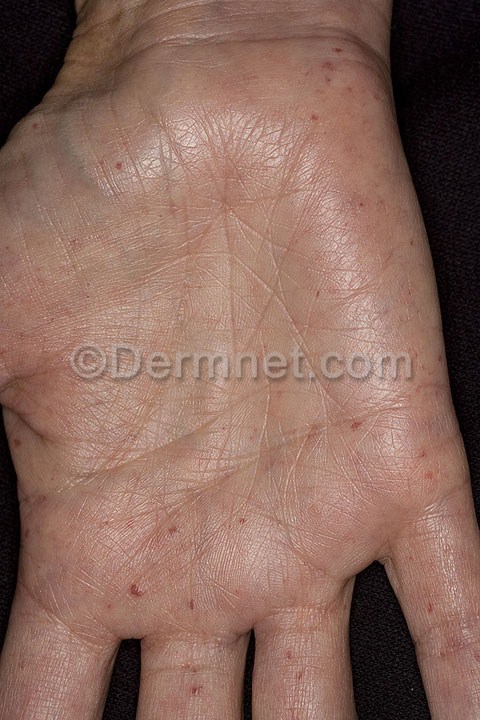
Disease: Lupus and other Connective Tissue diseases